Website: home-depot
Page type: address-validator
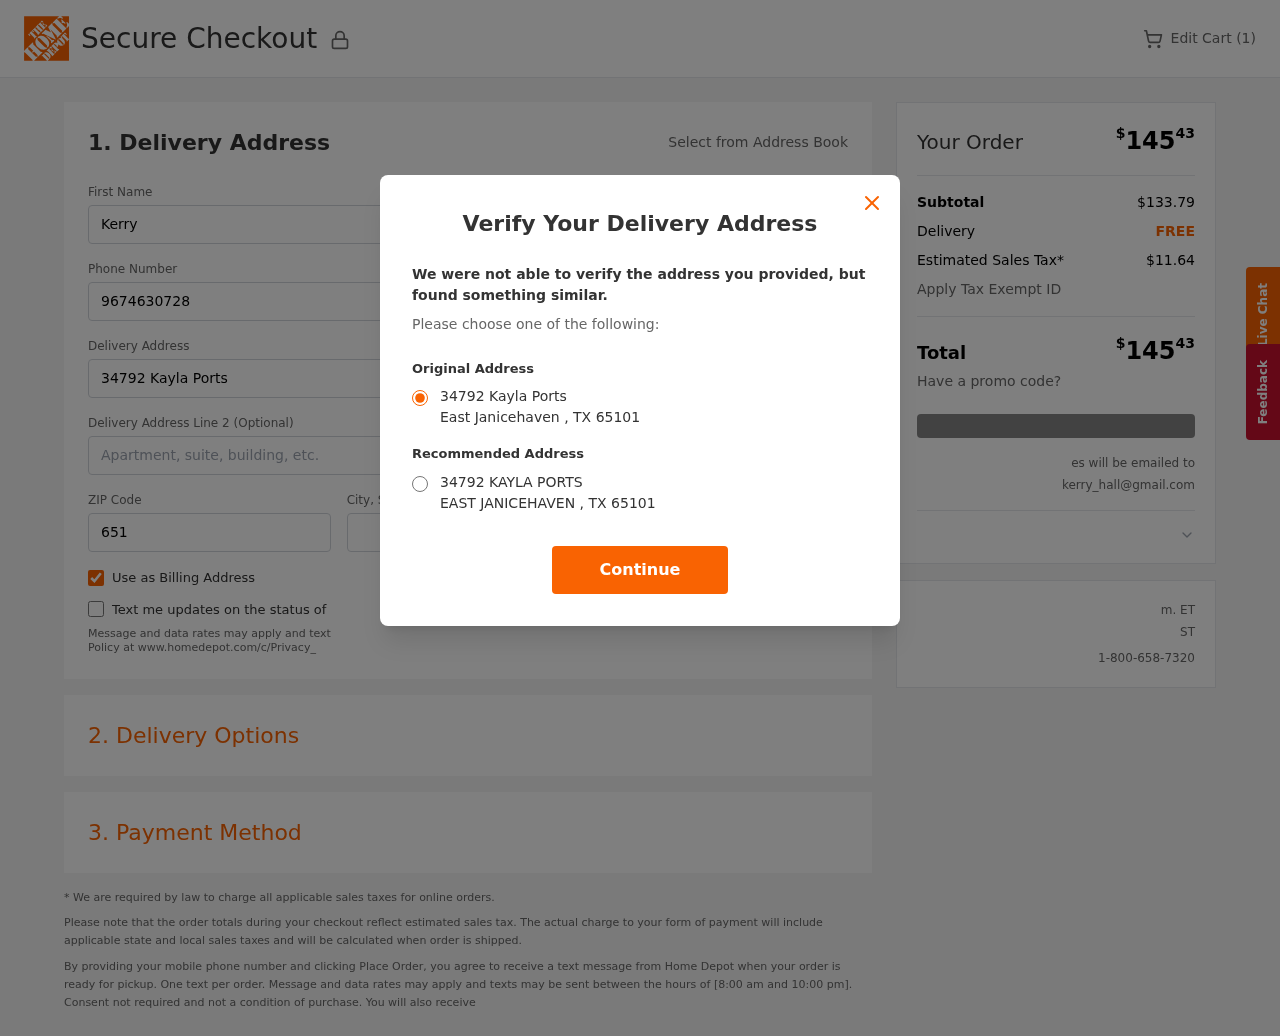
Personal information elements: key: PII_CITY
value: East Janicehaven
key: PII_EMAIL
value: kerry_hall@gmail.com
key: PII_POSTCODE
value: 65101
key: PII_STATE_ABBR
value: TX
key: PII_STREET
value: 34792 Kayla Ports
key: PII_FIRSTNAME
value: Kerry
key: PII_LASTNAME
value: Hall
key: PII_PHONE
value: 9674630728
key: PII_CITY_STATE
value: East Janicehaven, TX
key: PII_STREET_ALT
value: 34792 KAYLA PORTS
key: PII_CITY_ALT
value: EAST JANICEHAVEN
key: PII_POSTCODE_FULL
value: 65101
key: PII_POSTCODE_NUMERIC
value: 65101
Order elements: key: ORDER_NUM_ITEMS
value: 1
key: ORDER_TOTAL
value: $14543
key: ORDER_SUBTOTAL
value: $133.79
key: ORDER_SHIPPING_COST
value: FREE
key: ORDER_TAX
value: $11.64